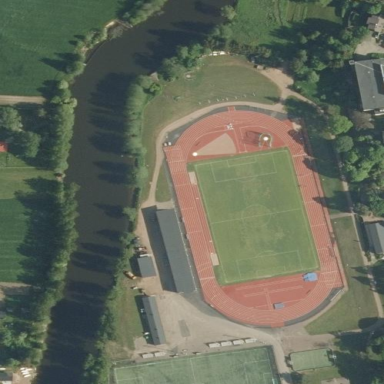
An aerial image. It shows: Grass paver pitch used for athletics.